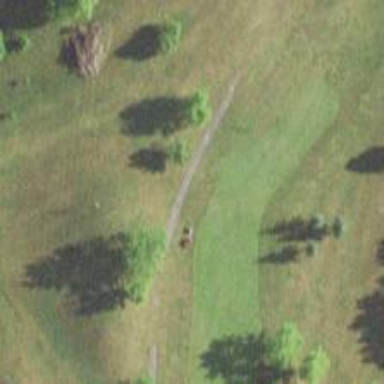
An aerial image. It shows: Service road designated as golf cart path.